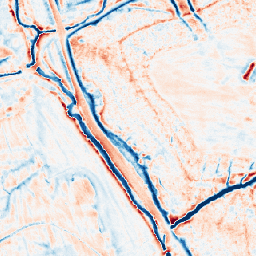
Category: edge_preserving
Decomposition family: guided
Decomposition parameters: radius: 4
eps: 0.001
Upsampling method: nearest
Upsampling parameters: scale: 4
Upsampling scale: 4